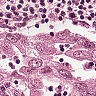
Metastatic tissue present: yes